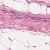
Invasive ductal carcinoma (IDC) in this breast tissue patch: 0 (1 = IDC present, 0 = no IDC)